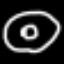
Label: donut